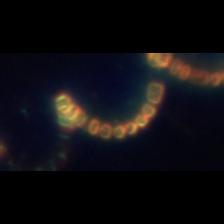
Taxon: Chaetoceros
Group: Diatoms